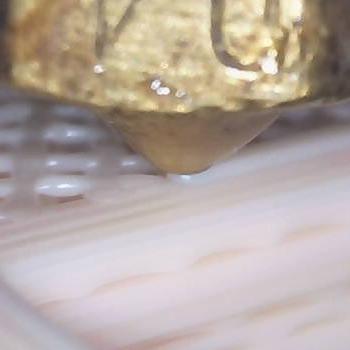
Flow rate: 178%